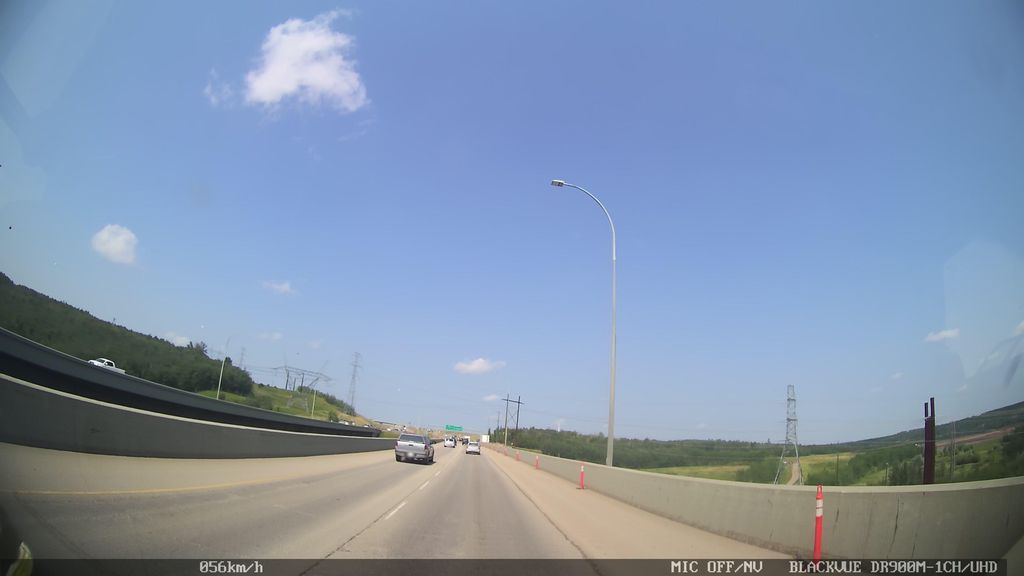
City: edmonton